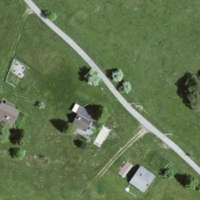
EUNIS habitat code: 24
Species observed at this site:
Eryngium alpinum